Interaction volume radius: 10 \u00c5
Interaction volume height: 35 \u00c5
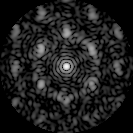
Disorder parameter: 0.6068